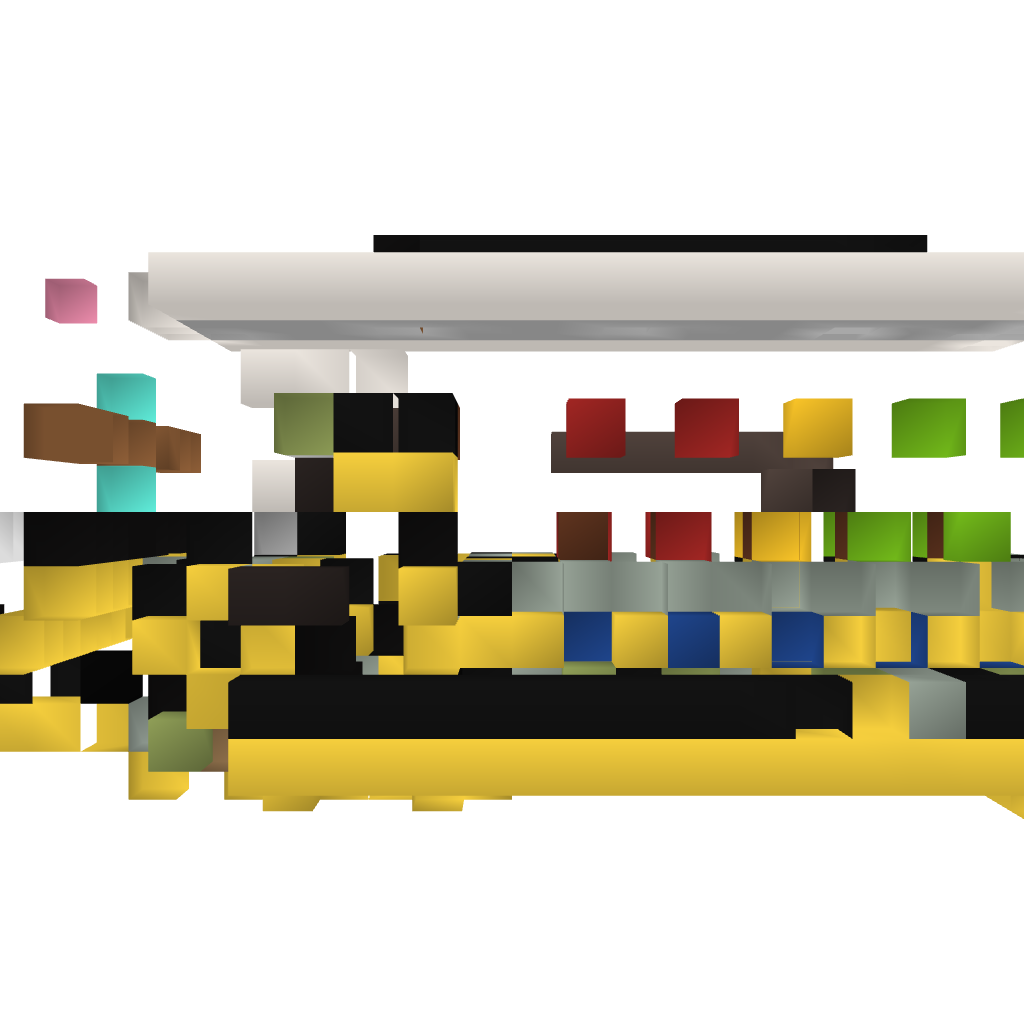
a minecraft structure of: Casino Machine 03